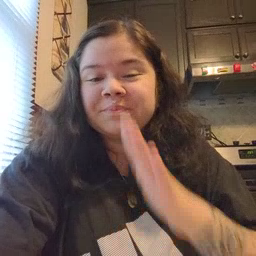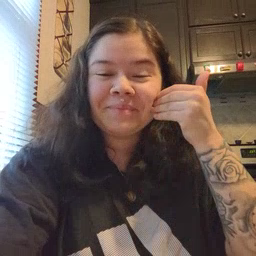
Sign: smile